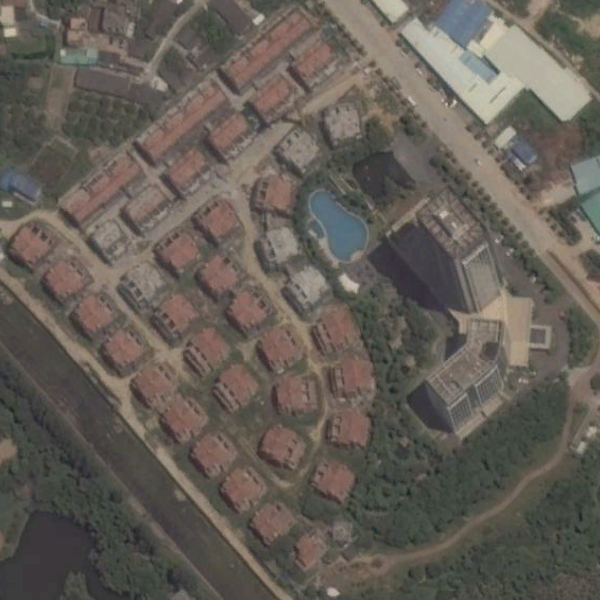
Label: Resort